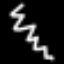
Label: squiggle